Question: I am making an quiz application using PHP. Right now the problem is even for the last question it is showing next button as shown in the image
Since the questions dynamically fetched from db there are no pages for each question. So I am not able to specify at what point it should hide next button (what if I have 1000 questions). I have tried with JavaScript. It doesn't quiet seem to work.
<URL>
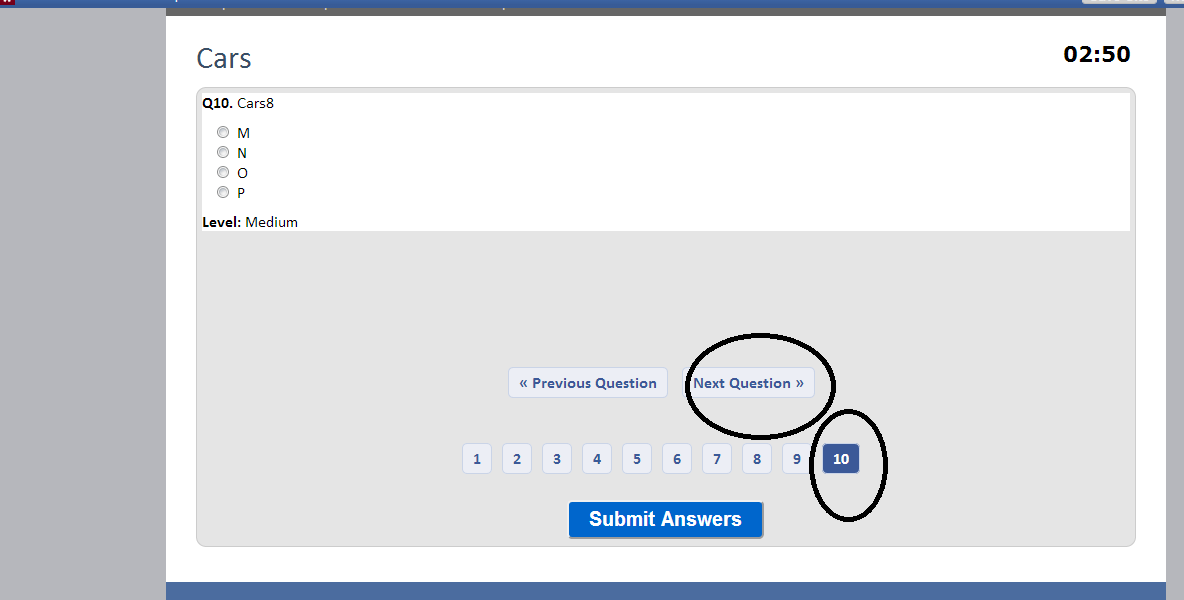
Answer: : <URL>
Use
'''
var numQuestions,
navs;
function init() {
cd();
numQuestions = document.getElementsByClassName("qButton").length;
navs = document.getElementsByClassName('navbutton');
show(0);
}
function show(i) {
document.getElementsByClassName("current")[0].className="qButton";
document.getElementsByClassName("active")[0].className="qPanel";
document.getElementsByClassName("qPanel")[i].className+=" active";
document.getElementsByClassName("qButton")[i].className+=" current";
navs[0].style.display = i===0 ? 'none' : '';
navs[1].style.display = i===numQuestions-1 ? 'none' : '';
currentQuestion=i;
}
'''
... instead of your functions 'init' and 'show'.
:
If you want to improve performance, store all 'document.getElementsByClassName' calls in variable inside 'init()'. This way you only do those expensive calls once.